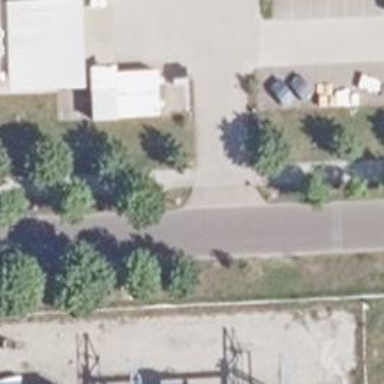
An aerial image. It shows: Alleyway designated as service road.